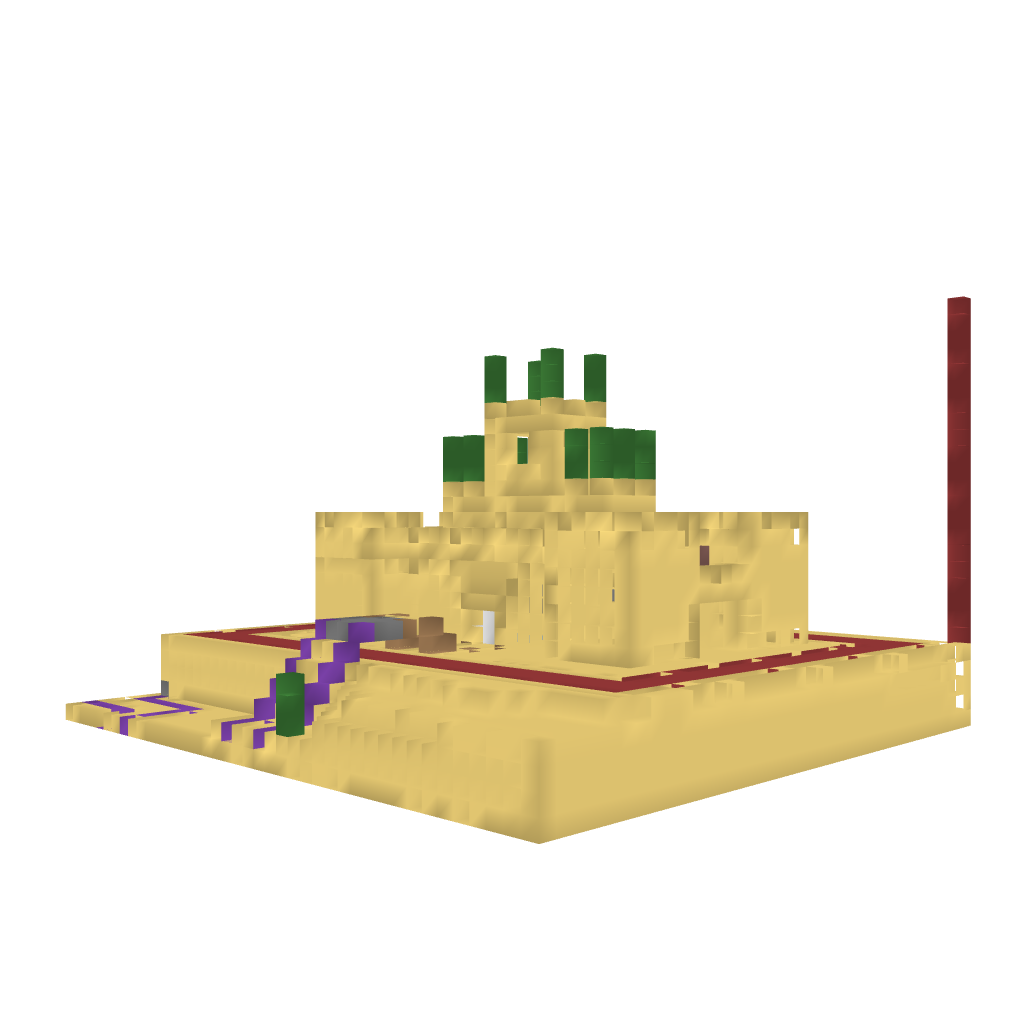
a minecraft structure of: sand castle bad low quality